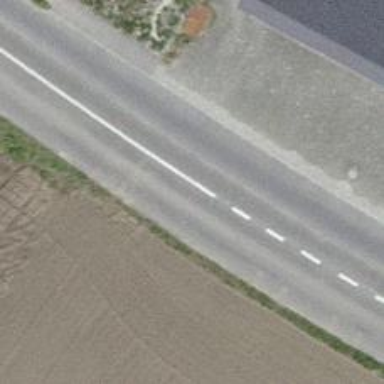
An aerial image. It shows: Tertiary road with asphalt surface.